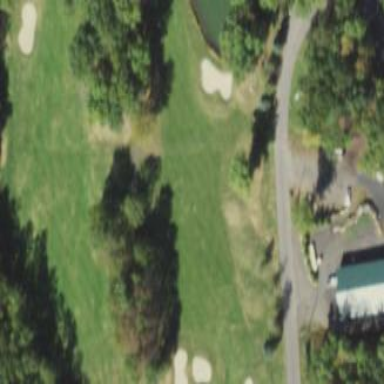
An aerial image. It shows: Golf fairway surrounded by grass.